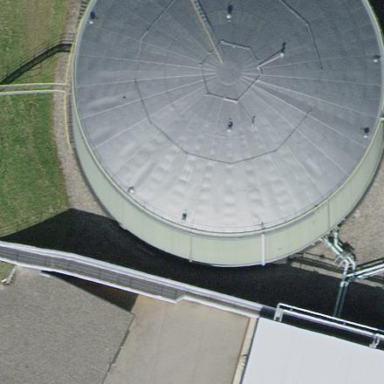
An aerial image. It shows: Storage tank building.